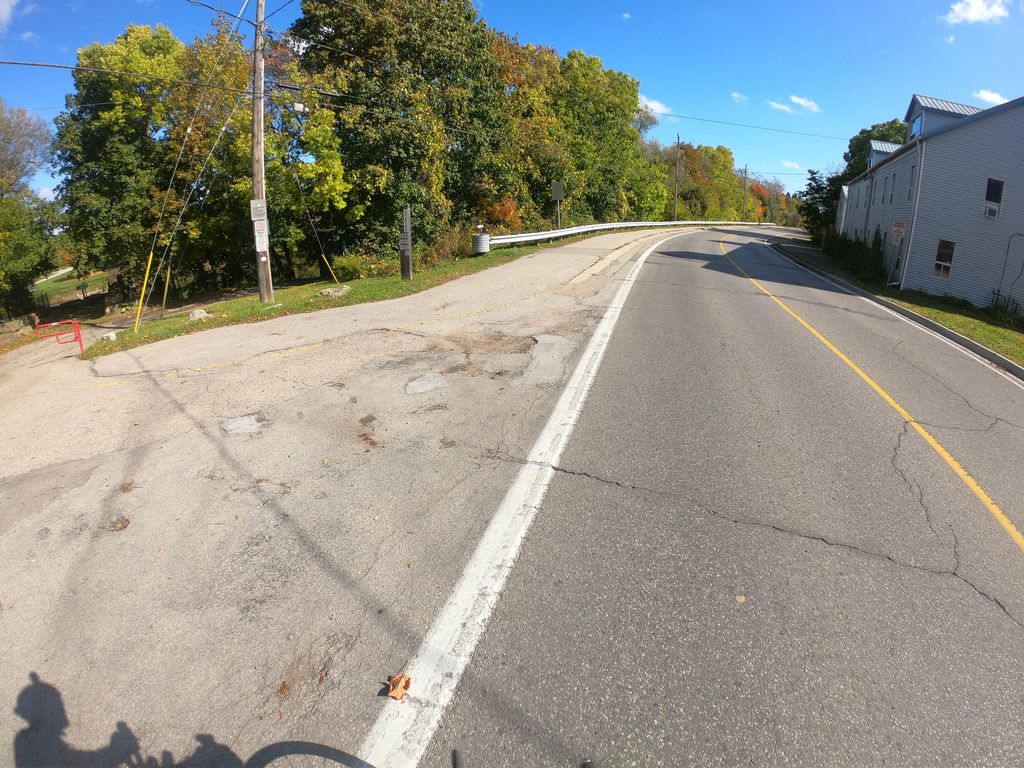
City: kitchener-waterloo